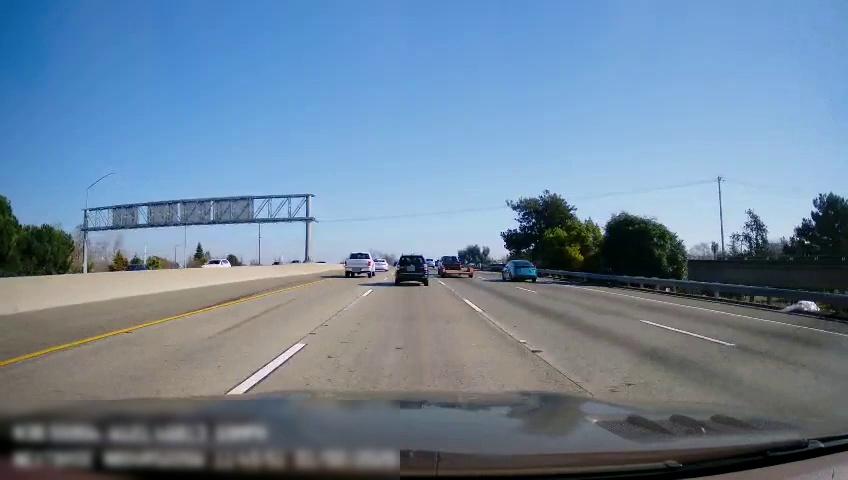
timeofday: Day
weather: Sunny
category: Vehicles | Car
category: Vehicles | SUV
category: Drivable Space
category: Vehicles | Car
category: Vehicles | Truck
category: Vehicles | Car
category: Vehicles | Truck
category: Vehicles | Other LV
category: Vehicles | SUV
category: Vehicles | SUV
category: Lanes | Current Lane
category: Lanes | Current Lane
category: Lanes | Alternate Lane
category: Lanes | Alternate Lane
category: Lanes | Alternate Lane
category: Traffic | Signs
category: Traffic | Signs
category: Traffic | Signs
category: Traffic | Signs